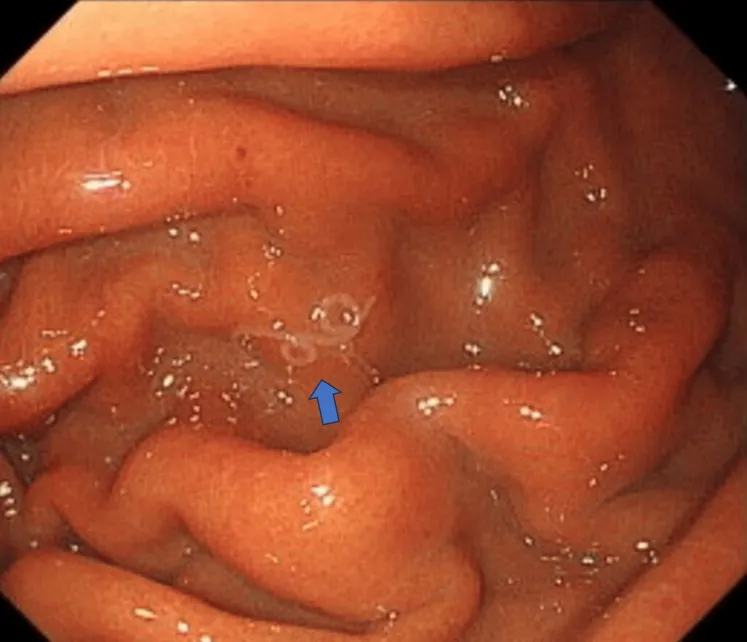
Upper endoscopy. Upper endoscopy revealed Anisakis nematodes in the gastric body (arrow).
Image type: endoscopy (gi_endoscopy)